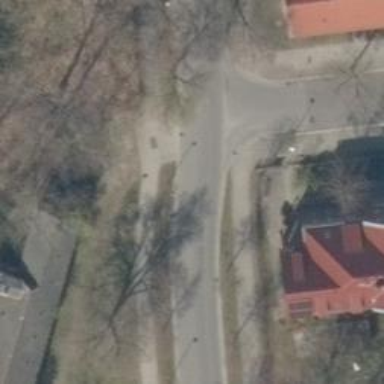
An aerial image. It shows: Tertiary road with asphalt surface. It has tracks for cyclists on both sides and sidewalks.